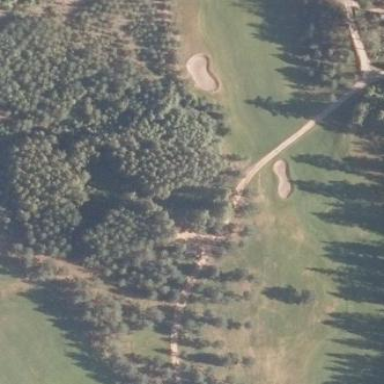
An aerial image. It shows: Grassy area serving as fairway for golf.